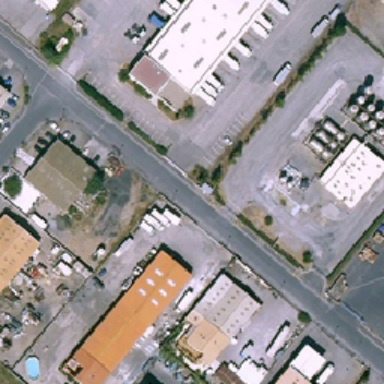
Many storage tanks are built in factories .